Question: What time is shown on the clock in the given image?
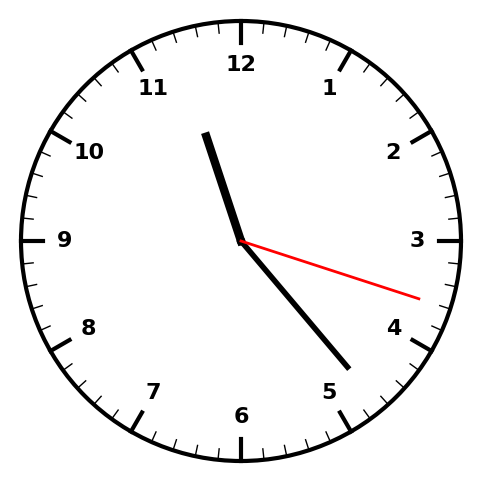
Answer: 11:23:18